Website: ulta-beauty
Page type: account-selection
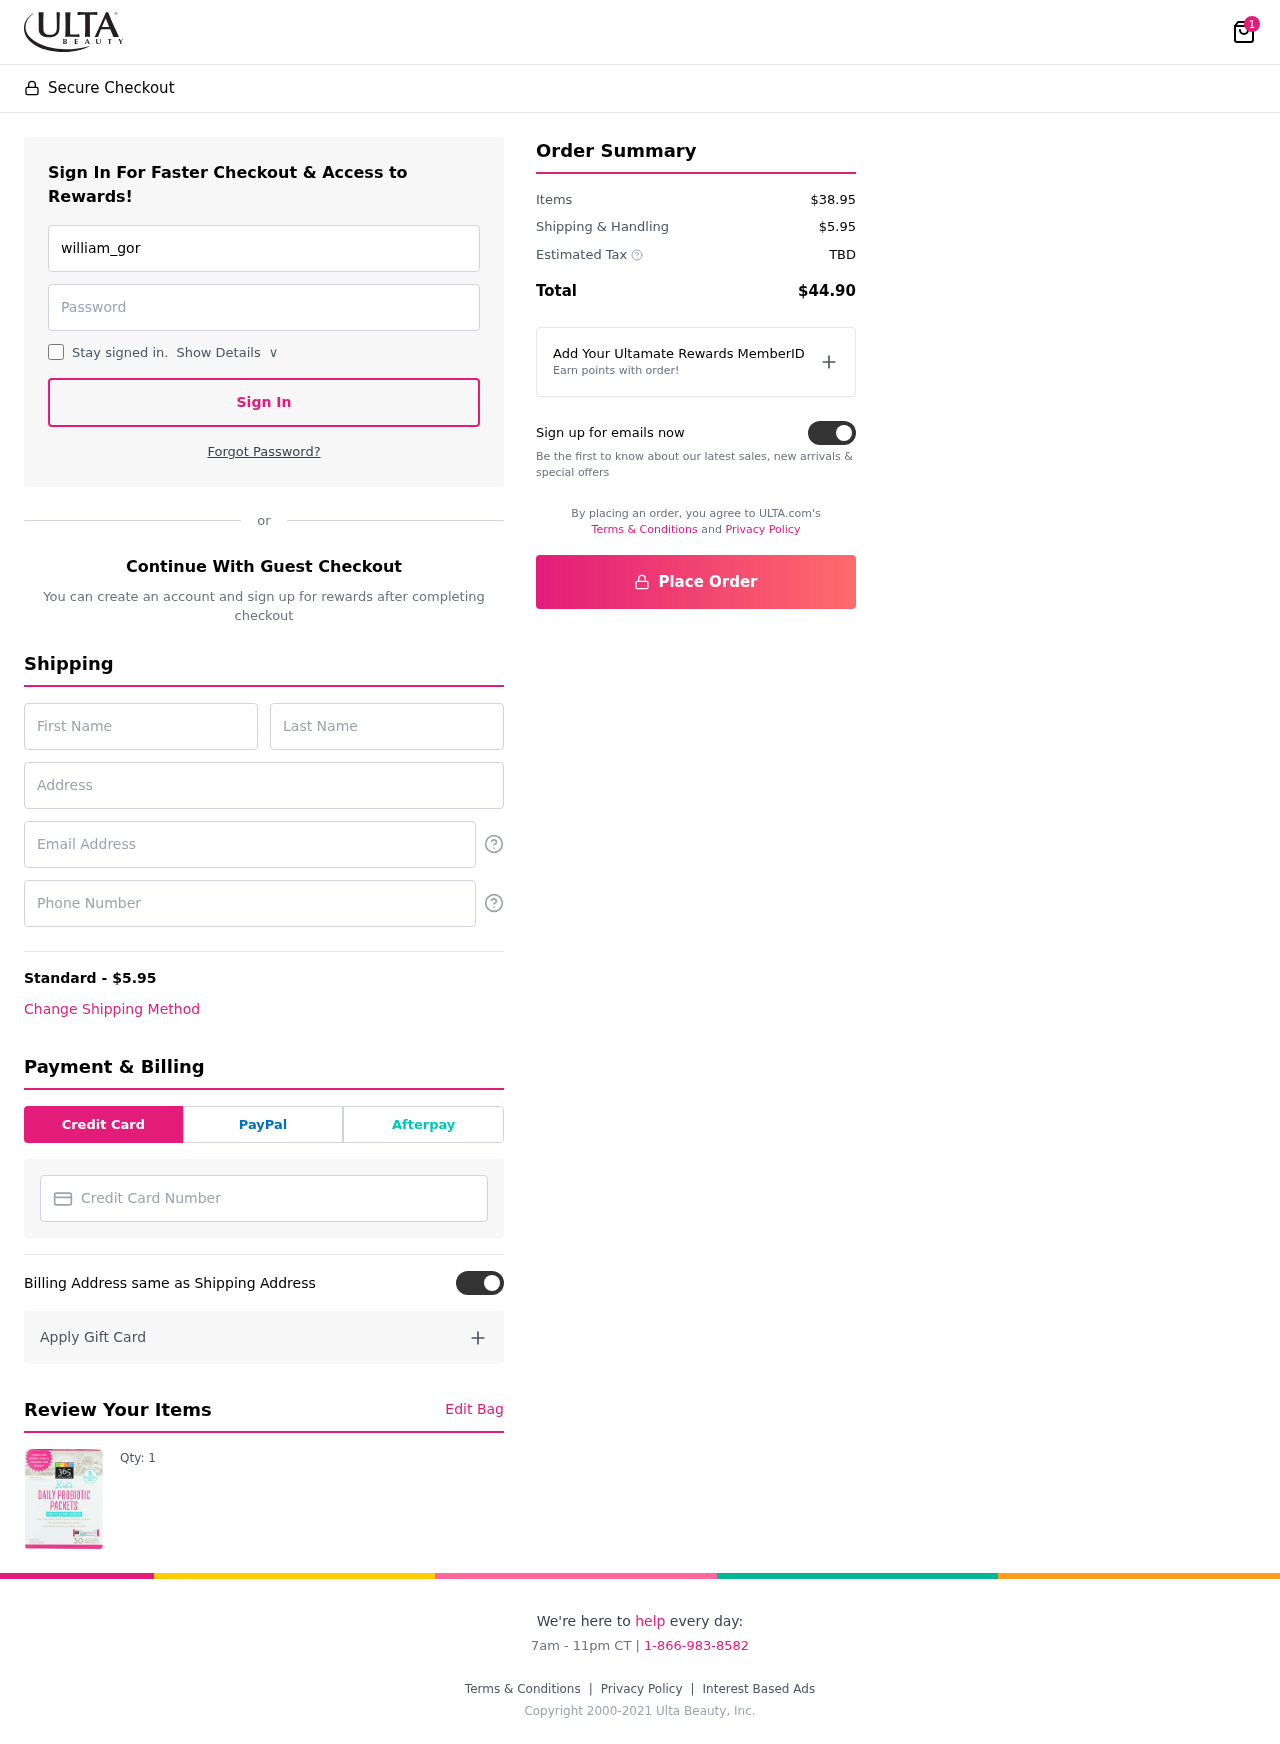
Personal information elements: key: PII_CARD_NUMBER
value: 4608 7273 5130 5194
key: PII_EMAIL
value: william_gordon@yahoo.com
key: PII_EMAIL2
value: william_gordon@yahoo.com
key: PII_FIRSTNAME
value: William
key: PII_LASTNAME
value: Gordon
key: PII_PHONE
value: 7238049321
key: PII_STREET
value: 716 John Ridge
Product elements: key: PRODUCT1_QUANTITY
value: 1
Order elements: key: ORDER_NUM_ITEMS
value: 1
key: ORDER_SHIPPING_COST
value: $5.95
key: ORDER_SUBTOTAL
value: $38.95
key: ORDER_TAX
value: TBD
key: ORDER_TOTAL
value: $44.90